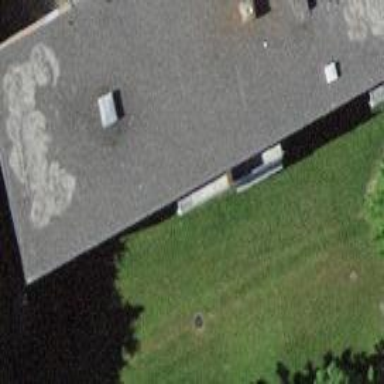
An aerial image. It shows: Flat-roofed residential building.